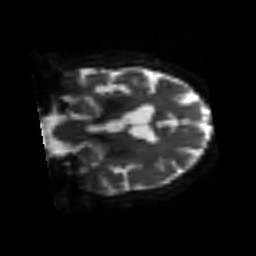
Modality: sbref
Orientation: coronal
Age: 64
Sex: male
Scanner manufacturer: siemens
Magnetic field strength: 3 T
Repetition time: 3.2 s
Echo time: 0.081 s